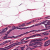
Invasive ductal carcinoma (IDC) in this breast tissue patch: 0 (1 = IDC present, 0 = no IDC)